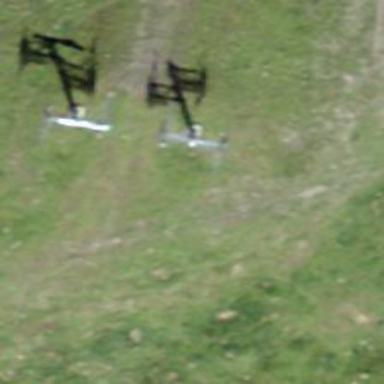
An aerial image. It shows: Pylon used for aerialway.